Brain MRI, t2w sequence, axial 2D slice.
Patient: age 41, sex F, weight 95 kg, height 1.95 m
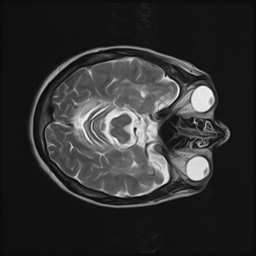